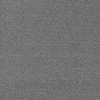
Atmospheric dust classification: dusty